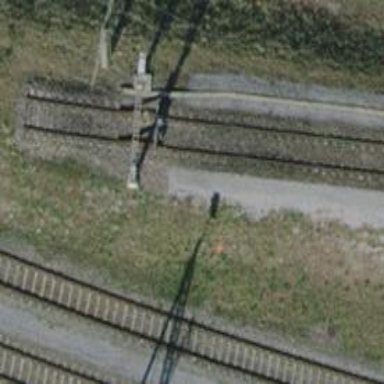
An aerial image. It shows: Railway buffer stop.